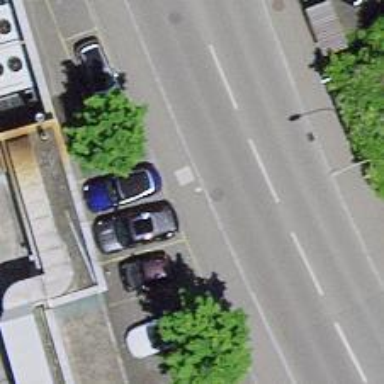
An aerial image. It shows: Platform for public transport on the road.